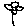
Label: flower